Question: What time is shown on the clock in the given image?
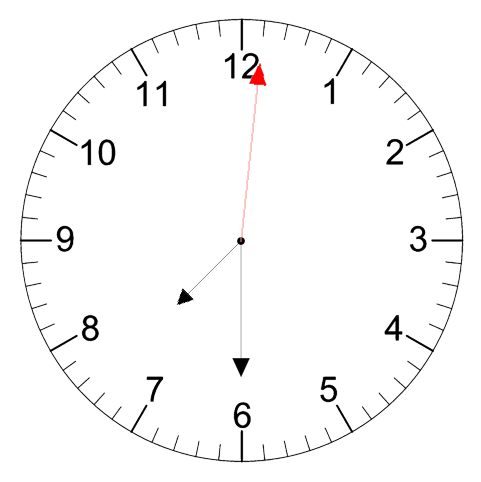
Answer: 07:30:01